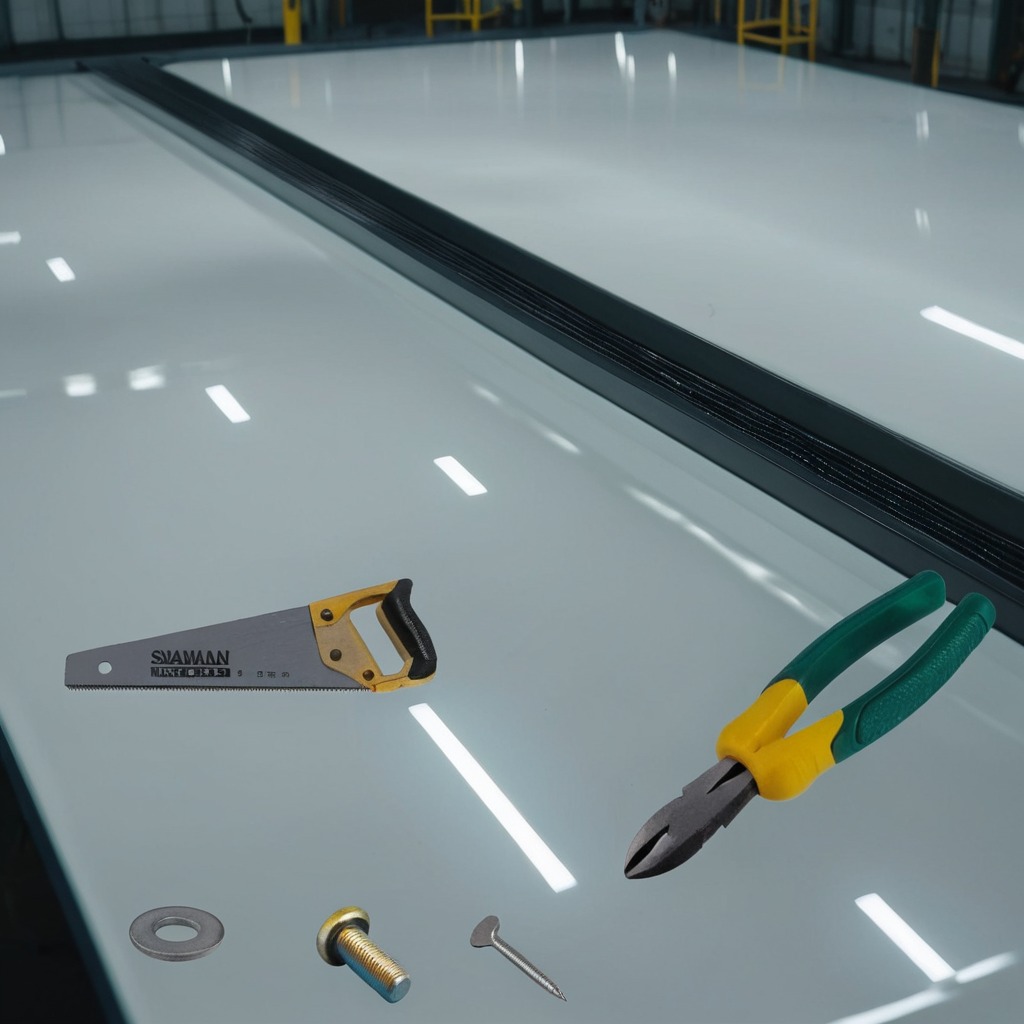
A flat metal washer, a metal machine screw, an iron nail, pliers, and a handheld metal saw are lying on a high-gloss table in a ship maintenance bay industrial lighting.